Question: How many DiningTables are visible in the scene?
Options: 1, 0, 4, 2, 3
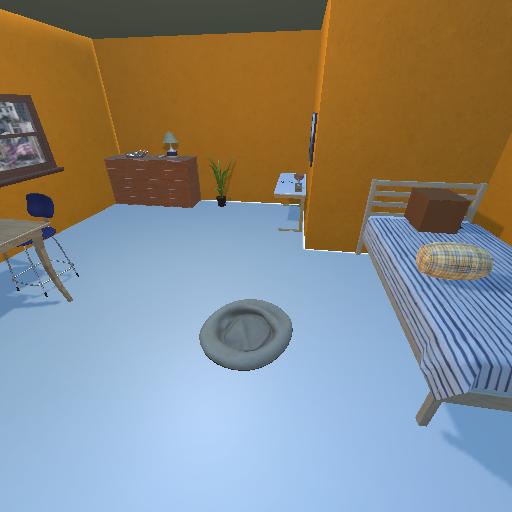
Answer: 1